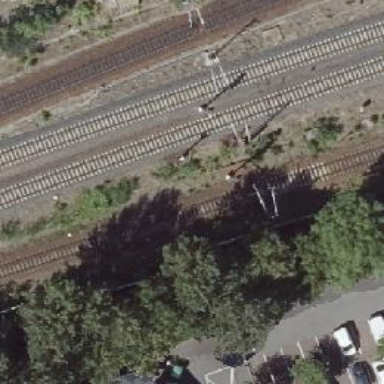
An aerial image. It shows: Railway signal.